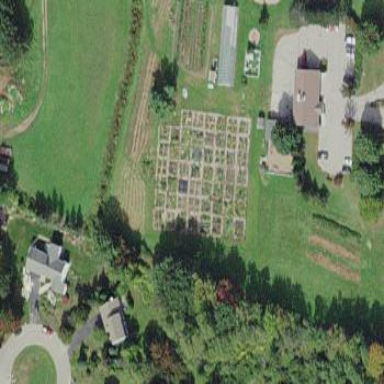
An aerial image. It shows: Community garden filled with leisure land.